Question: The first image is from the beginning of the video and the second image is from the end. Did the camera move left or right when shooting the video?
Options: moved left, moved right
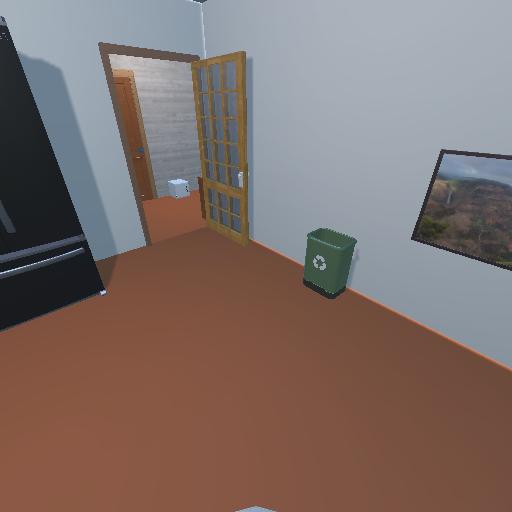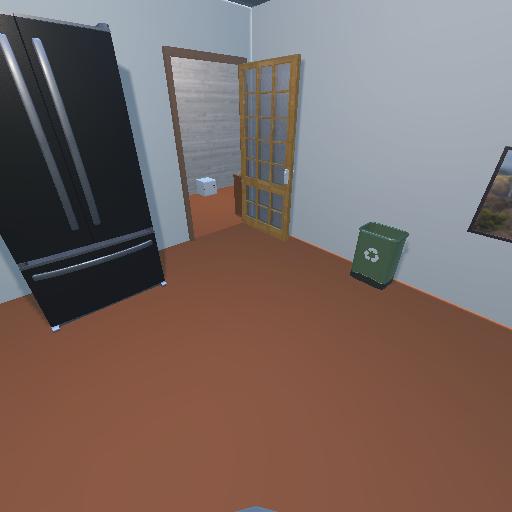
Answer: moved left